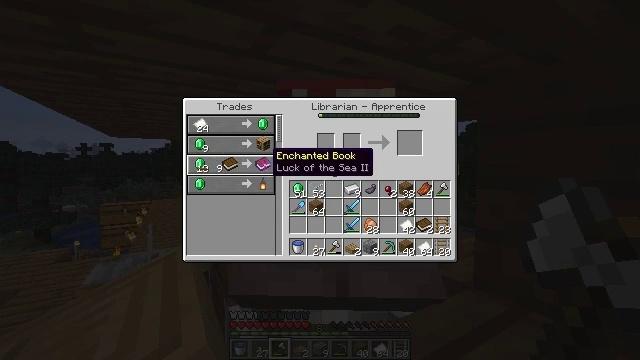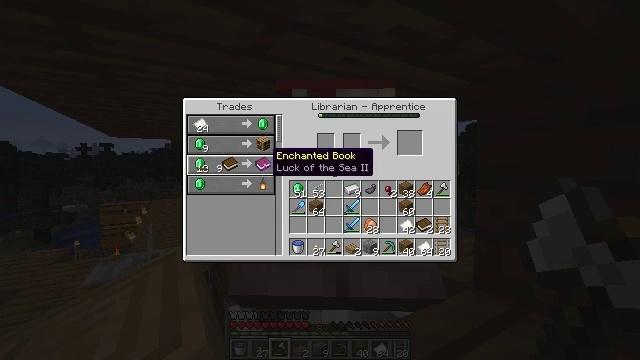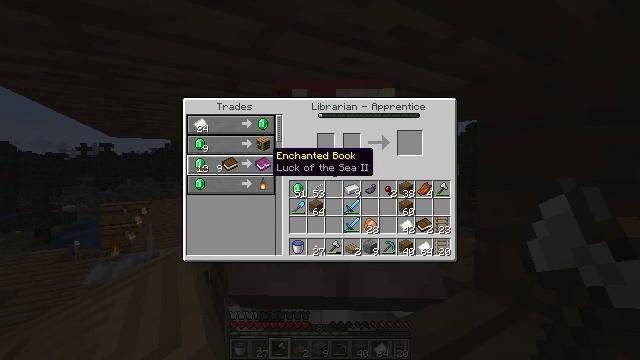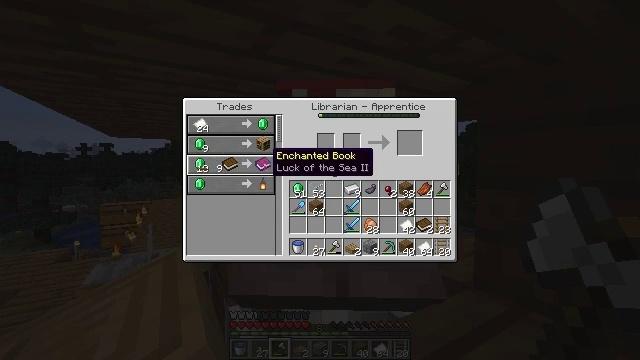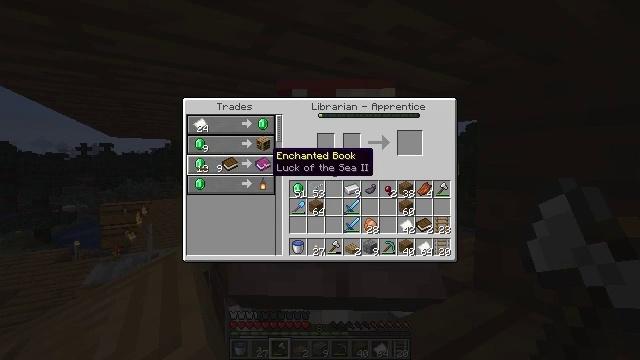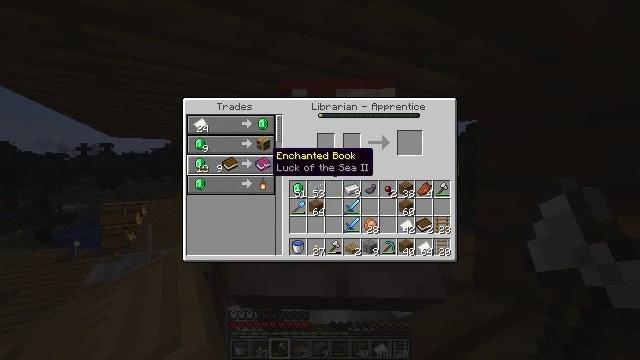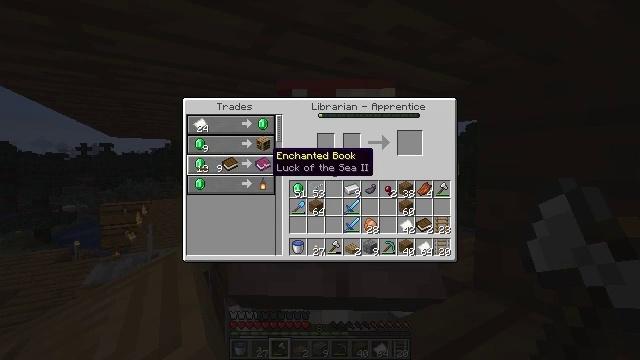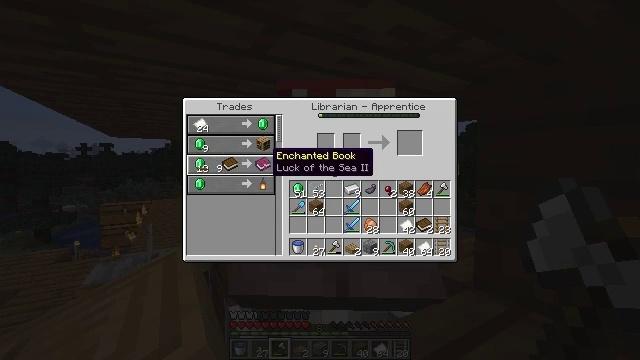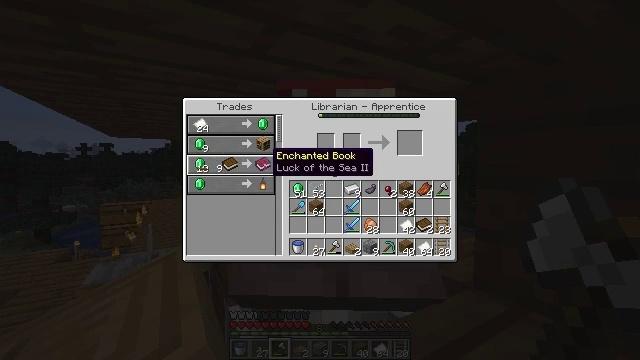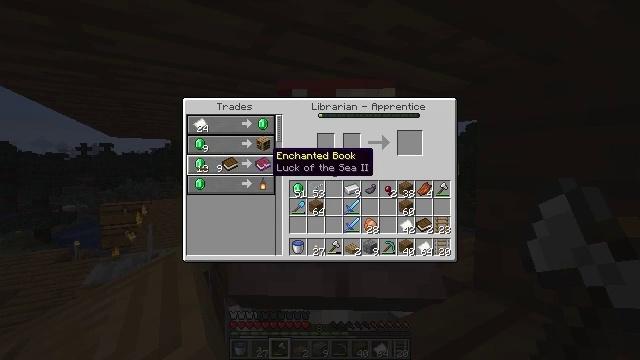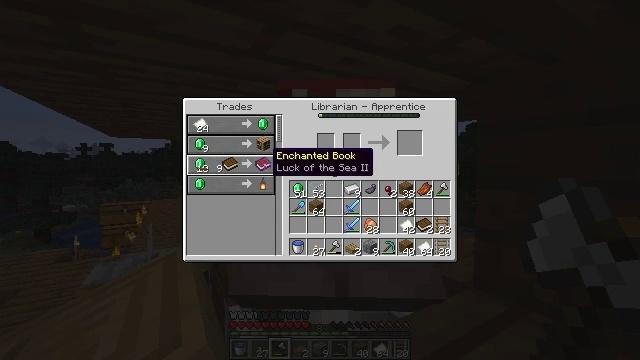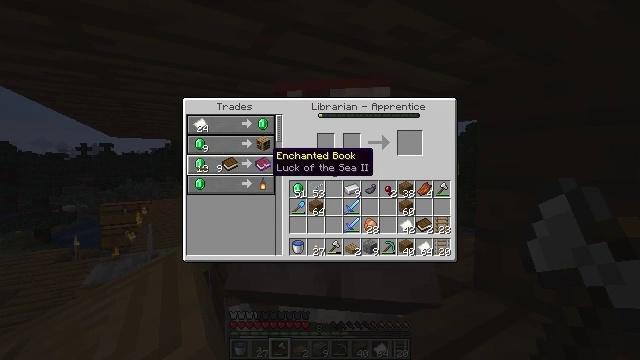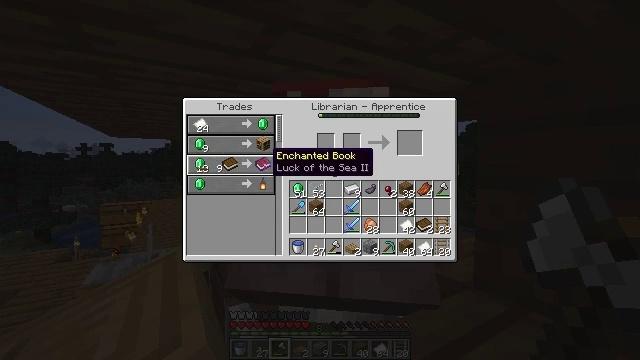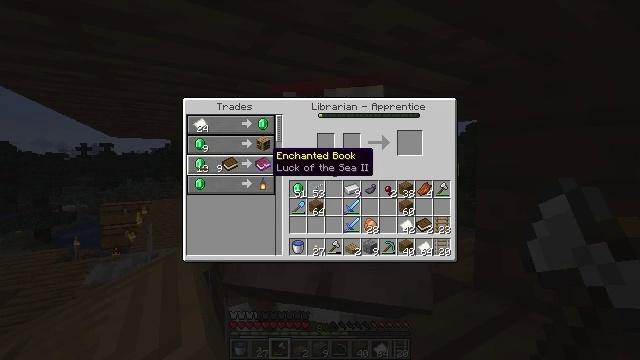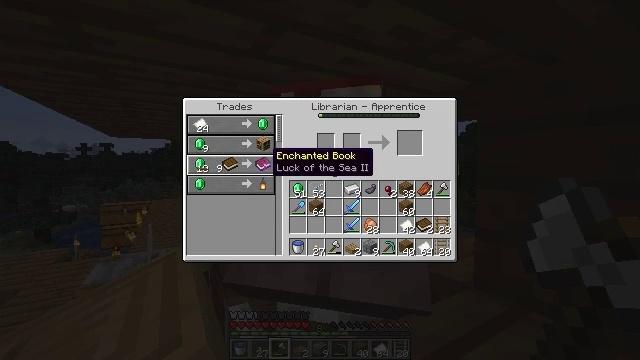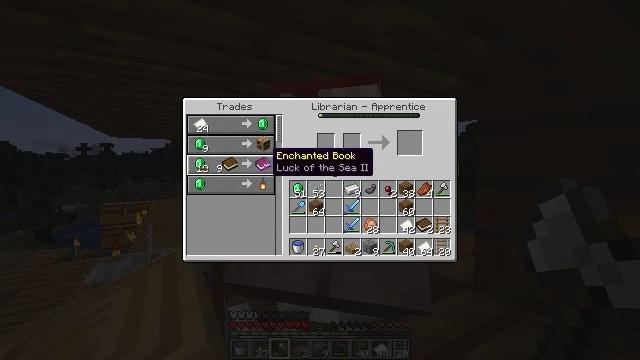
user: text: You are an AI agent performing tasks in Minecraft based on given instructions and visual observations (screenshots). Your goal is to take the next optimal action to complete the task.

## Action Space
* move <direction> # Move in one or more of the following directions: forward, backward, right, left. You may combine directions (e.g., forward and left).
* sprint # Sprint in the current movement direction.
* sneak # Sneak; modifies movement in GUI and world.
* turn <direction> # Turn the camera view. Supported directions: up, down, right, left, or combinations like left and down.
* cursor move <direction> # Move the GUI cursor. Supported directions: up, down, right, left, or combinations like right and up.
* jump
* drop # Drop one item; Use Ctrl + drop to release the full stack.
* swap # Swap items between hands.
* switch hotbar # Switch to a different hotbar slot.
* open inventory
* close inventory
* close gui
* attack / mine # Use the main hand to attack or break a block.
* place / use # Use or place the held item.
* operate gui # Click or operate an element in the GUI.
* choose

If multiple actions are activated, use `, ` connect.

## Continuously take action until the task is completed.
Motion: motion action
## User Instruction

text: Turn iron nuggets and a torch into a lantern via the crafting table.
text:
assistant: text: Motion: no_op
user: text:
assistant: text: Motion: no_op
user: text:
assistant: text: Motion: no_op
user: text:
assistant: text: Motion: no_op
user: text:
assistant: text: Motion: no_op
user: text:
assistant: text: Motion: no_op
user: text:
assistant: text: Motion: no_op
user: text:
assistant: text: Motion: no_op
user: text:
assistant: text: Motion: no_op
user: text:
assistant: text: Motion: no_op
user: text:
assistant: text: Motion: no_op
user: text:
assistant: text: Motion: no_op
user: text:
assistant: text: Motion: no_op
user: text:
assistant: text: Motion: no_op
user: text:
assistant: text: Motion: no_op
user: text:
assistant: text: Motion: no_op
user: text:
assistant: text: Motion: no_op
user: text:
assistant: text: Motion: no_op
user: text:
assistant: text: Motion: no_op
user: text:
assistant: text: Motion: no_op
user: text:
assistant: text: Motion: no_op
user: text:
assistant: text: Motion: no_op
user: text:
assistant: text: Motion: no_op
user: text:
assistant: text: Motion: no_op
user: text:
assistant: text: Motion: no_op
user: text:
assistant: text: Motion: no_op
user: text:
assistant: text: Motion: no_op
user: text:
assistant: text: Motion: no_op
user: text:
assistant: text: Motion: cursor move up
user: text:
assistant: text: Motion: cursor move up